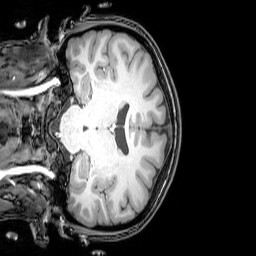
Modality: T1w
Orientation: coronal
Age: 23
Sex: female
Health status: healthy
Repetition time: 0.081 s
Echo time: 0.037 s